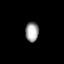
Tissue: lung
Cell type: Fibroblasts
Senescence score: 0.6635
Nuclear area (px): 257
Mean DAPI intensity: 159.973